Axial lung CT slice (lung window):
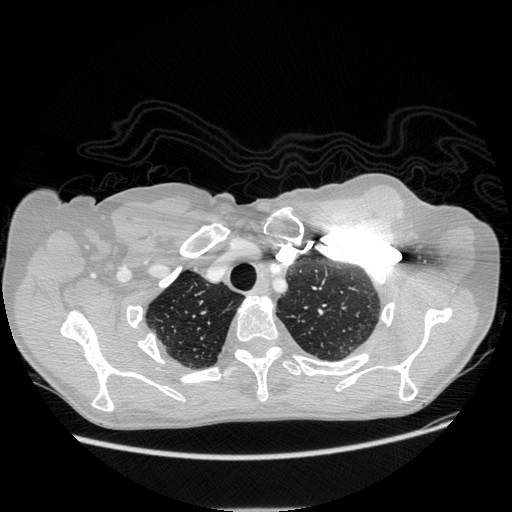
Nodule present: no